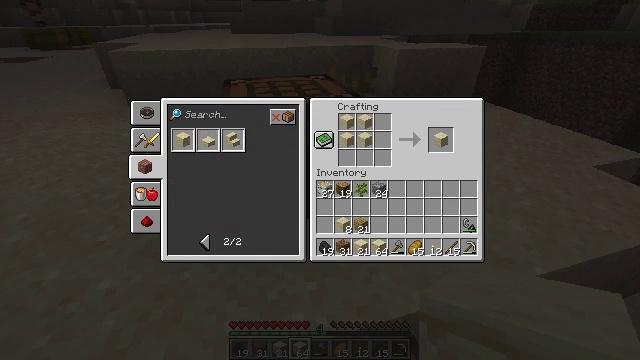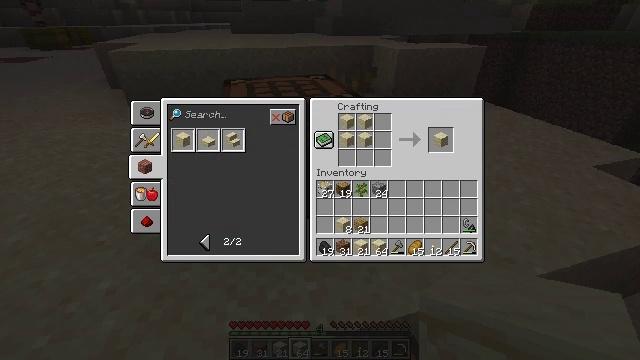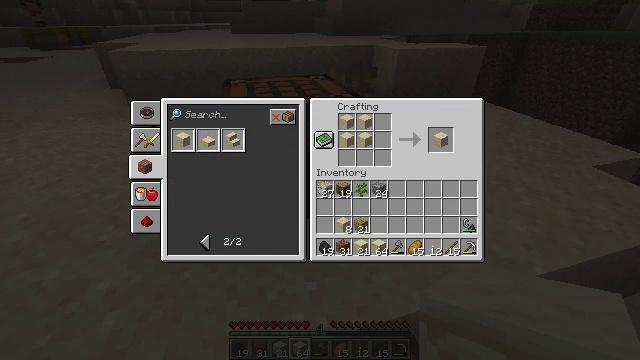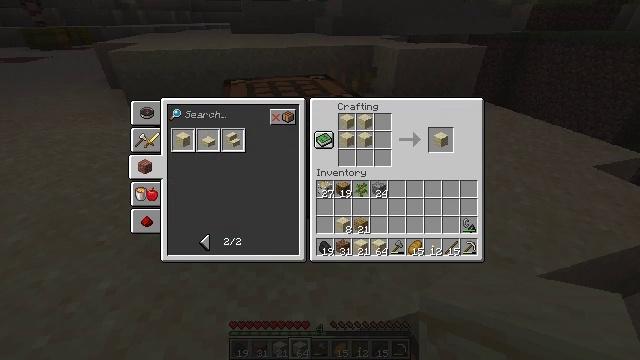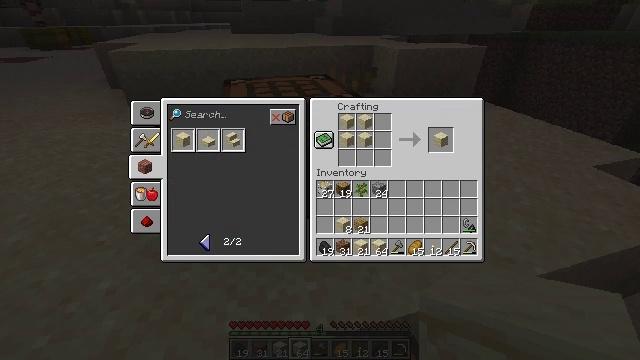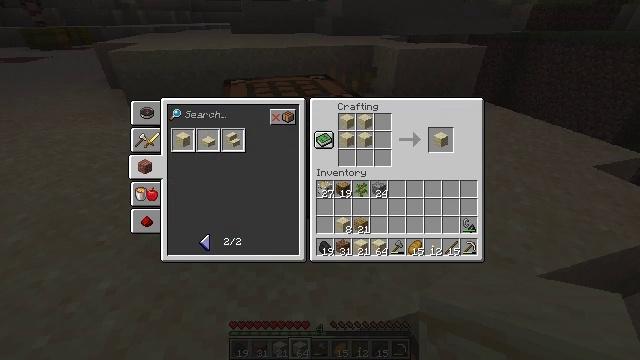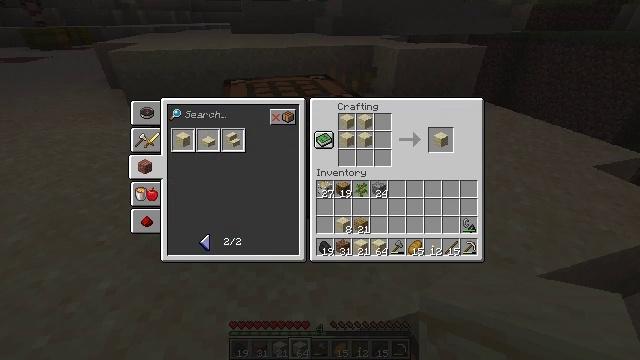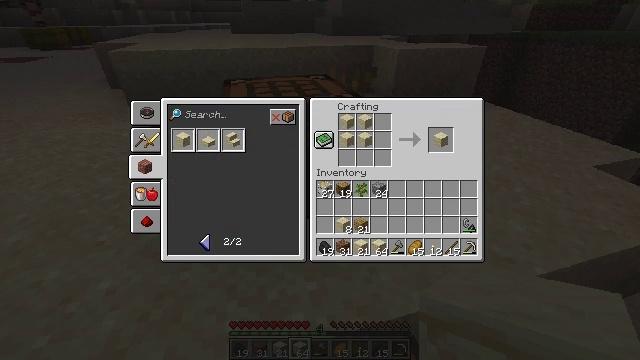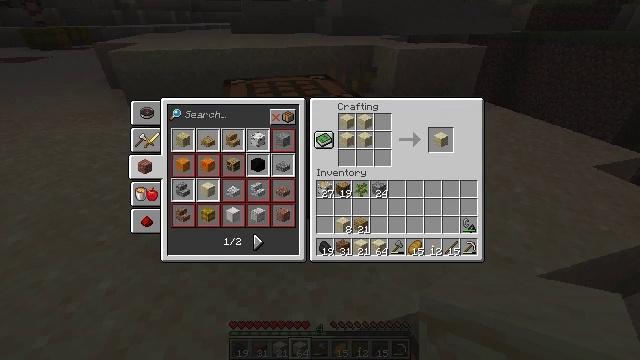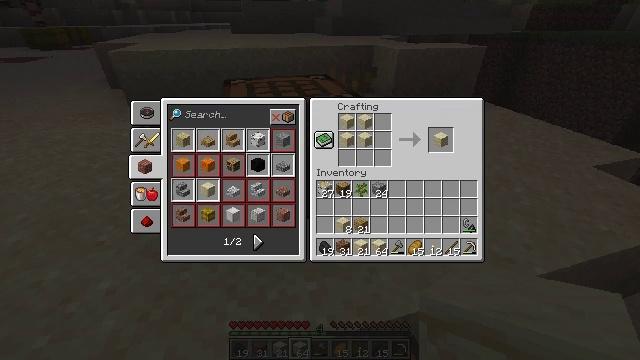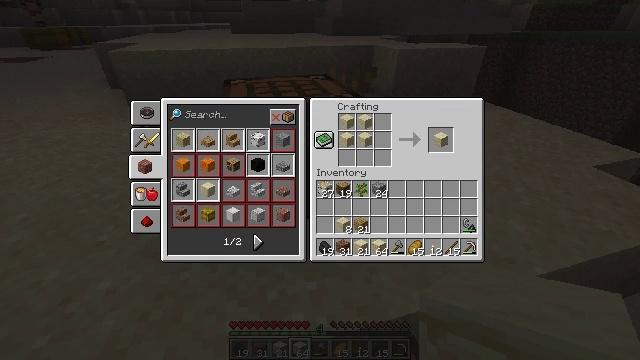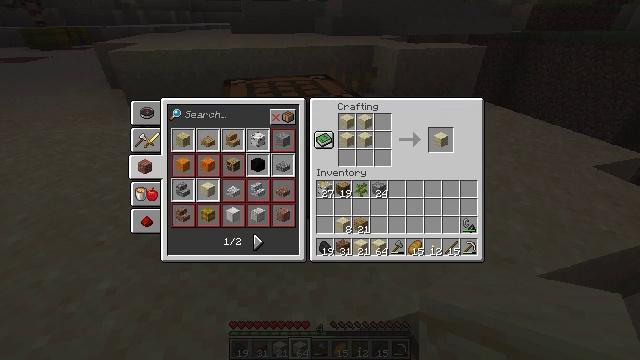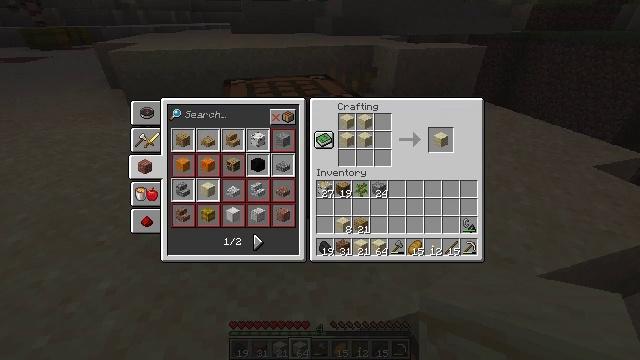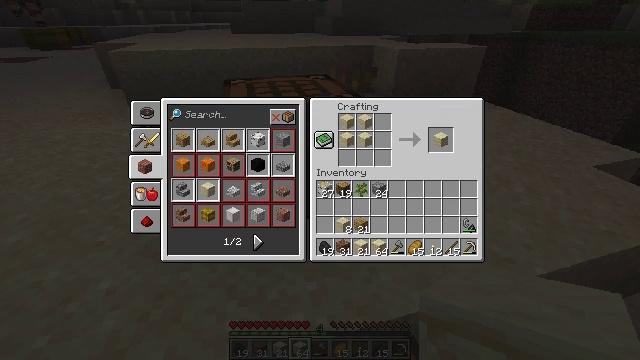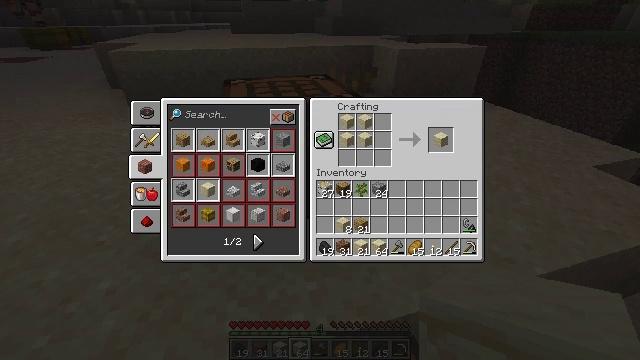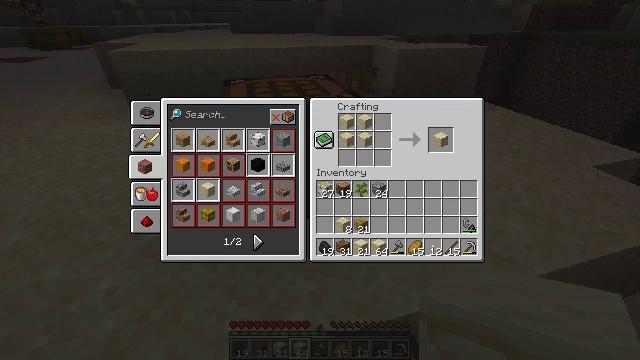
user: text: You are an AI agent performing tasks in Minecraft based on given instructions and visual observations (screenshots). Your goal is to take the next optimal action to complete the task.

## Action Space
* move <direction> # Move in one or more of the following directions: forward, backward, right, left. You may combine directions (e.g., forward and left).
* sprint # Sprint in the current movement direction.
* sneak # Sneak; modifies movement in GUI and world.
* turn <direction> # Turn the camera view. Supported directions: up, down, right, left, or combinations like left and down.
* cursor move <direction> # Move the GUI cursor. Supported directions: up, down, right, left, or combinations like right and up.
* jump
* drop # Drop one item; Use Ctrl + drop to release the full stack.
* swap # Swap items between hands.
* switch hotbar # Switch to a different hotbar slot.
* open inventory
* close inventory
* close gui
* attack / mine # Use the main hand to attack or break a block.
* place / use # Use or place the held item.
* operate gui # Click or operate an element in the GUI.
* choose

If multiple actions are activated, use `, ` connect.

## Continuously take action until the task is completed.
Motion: motion action
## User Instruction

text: Transform sandstone into cut sandstone in a crafting table.
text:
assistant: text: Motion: no_op
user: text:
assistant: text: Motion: no_op
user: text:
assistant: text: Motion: no_op
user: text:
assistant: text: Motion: no_op
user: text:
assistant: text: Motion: no_op
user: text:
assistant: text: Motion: no_op
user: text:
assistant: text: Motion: no_op
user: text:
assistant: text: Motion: operate gui
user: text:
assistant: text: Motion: operate gui
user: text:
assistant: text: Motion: operate gui
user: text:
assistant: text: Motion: no_op
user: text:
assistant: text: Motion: no_op
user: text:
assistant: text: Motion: no_op
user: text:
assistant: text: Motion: no_op
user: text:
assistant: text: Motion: no_op
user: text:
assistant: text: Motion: no_op
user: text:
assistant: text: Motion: no_op
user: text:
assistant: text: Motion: cursor move up
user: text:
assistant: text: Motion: cursor move right and up
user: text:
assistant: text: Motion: no_op
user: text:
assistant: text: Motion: no_op
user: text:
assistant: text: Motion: no_op
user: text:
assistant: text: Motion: cursor move right
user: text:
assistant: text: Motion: cursor move right and up
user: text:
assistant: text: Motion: cursor move right
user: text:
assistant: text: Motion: cursor move right
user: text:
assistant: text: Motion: cursor move right
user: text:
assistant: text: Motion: no_op
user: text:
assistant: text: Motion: no_op
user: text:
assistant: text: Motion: no_op